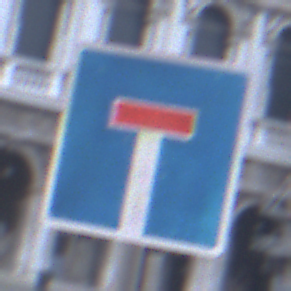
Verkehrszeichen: Sackgasse
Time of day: SunriseSunset
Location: Outdoor (Urban)
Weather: PartlyCloudy
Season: NotSpecified
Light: Natural